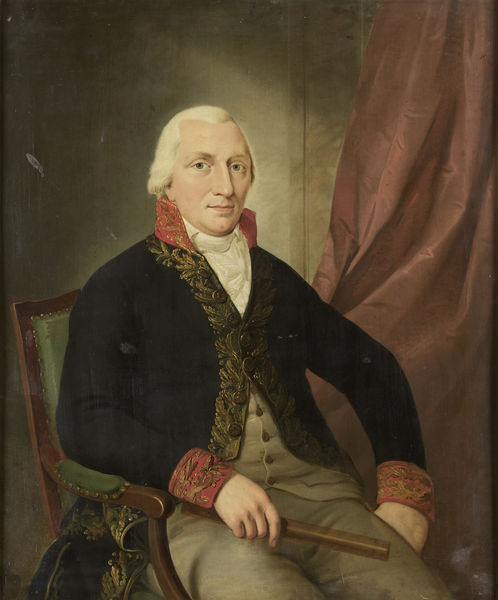
Titel: Albertus Henricus Wiese (1761-1810). Gouverneur-generaal (1805-08)
Künstler: Adriaan de Lelie
Standort: Amsterdam
Institution: Rijksmuseum
Schlagwörter: gemälde, mann, schwarz, stuhl, rot, fächer, samt, portrait, vorhang, öl, gold, perücke, friedrich, uniform, garde, empire, 1800